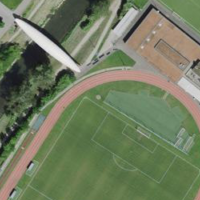
EUNIS habitat code: 53
Species observed at this site:
Euonymus europaeus